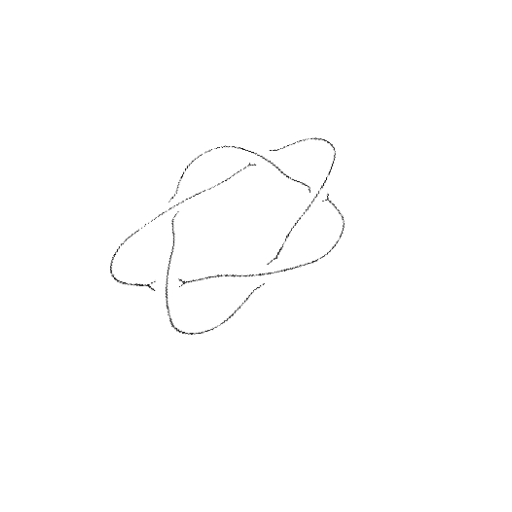
Crossing number: 5